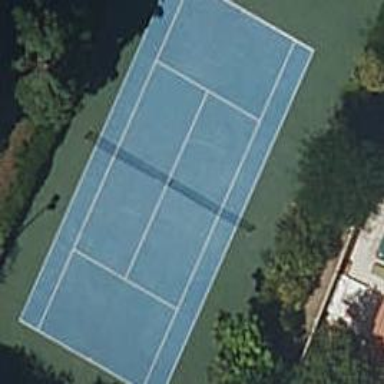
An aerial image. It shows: Tennis court on pitch.